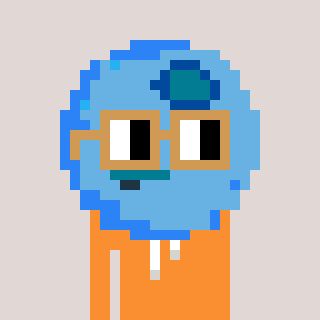
a pixel art character with square brown glasses, a blueberry-shaped head and a orange-colored body on a warm background